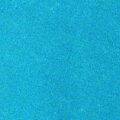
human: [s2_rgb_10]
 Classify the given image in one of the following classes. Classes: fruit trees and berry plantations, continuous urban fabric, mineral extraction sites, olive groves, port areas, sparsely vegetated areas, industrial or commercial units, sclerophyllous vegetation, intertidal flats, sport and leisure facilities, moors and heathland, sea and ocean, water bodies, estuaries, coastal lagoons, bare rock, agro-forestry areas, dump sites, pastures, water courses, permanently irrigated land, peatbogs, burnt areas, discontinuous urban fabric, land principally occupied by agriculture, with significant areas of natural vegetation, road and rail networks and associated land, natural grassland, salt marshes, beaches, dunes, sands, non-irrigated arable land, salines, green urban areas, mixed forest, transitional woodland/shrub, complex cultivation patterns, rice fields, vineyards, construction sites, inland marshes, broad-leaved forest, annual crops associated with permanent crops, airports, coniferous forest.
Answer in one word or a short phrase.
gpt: sea and ocean